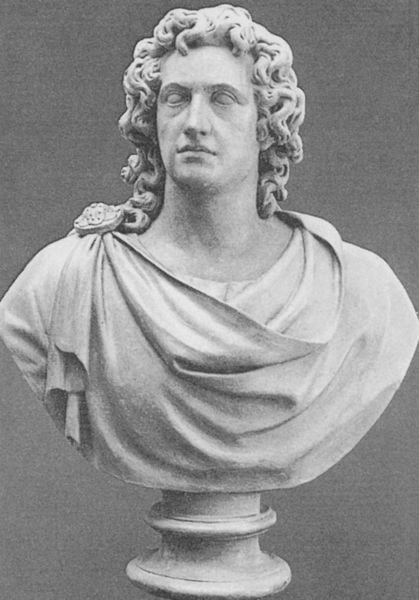
Titel: Johann Wolfgamg von Goethe
Künstler: Alexander Trippel
Institution: Rom, Freies Deutsches Hochstift/Goethemuseum
Schlagwörter: kopf, mann, umhang, weiß, grau, haar, marmor, mund, nase, schwarz, stirn, blick, jung, augen, falten, gesicht, sockel, stein, porträt, figur, haare, klassizismus, brosche, kinn, lippen, locken, schulter, schultern, skulptur, statue, wangen, nacken, büste, edel, oberkörper, ring, geschlossen, foto, schnalle, ringe, schwarzweiss, lockig, rom, jüngling, toga, schlangen, klassisch, grichenland, senator, fibel, lockne, armlos, marmorbüste, vokuhila, e, nackenlang, schulterspange